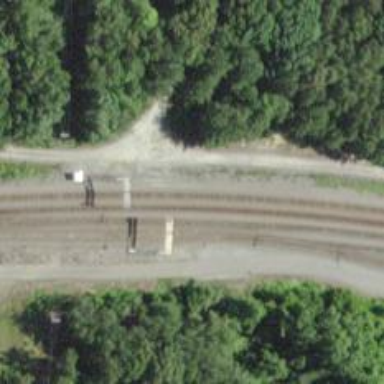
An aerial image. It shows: Railway signal.